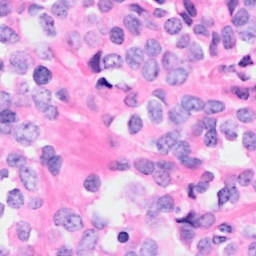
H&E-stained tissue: Breast